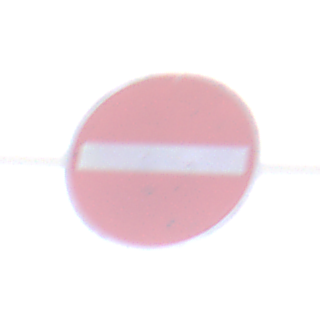
Verkehrszeichen: VerbotDerEinfahrt
Umgebung: Outdoor, Nature
Tageszeit: Midday
Wetter: PartlyCloudy
Licht: Natural
Jahreszeit: NotSpecified
Kontrast: MediumContrast